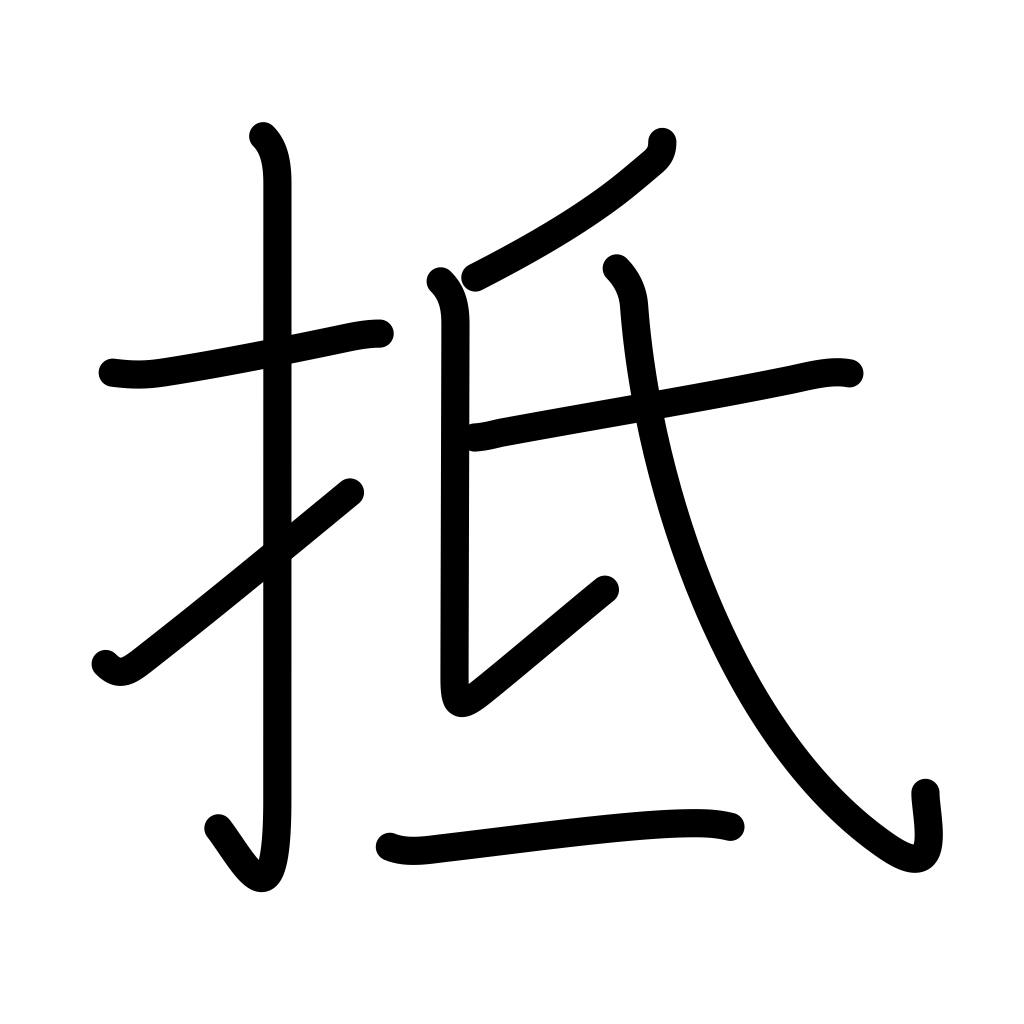
Meaning: resist, reach, touch